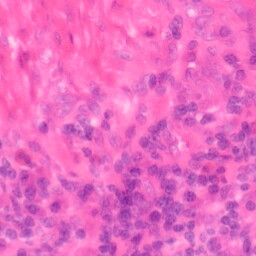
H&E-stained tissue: Colon